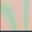
Piece: xx